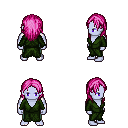
a pixel art fantasy rpg character, male body template, dark elf, purple skin, green robe, teal pants, pink long hairstyle, four views (front, back, left, right), 2x2 character sprite sheet, small pixel art, hard edges, no anti-aliasing